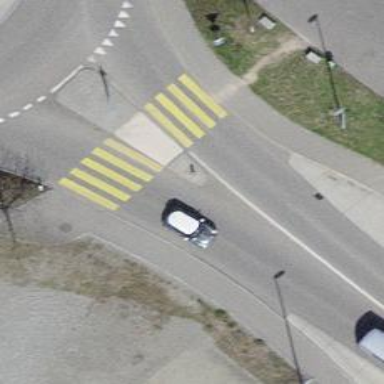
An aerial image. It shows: Pedestrian crossing with zebra markings on footway.